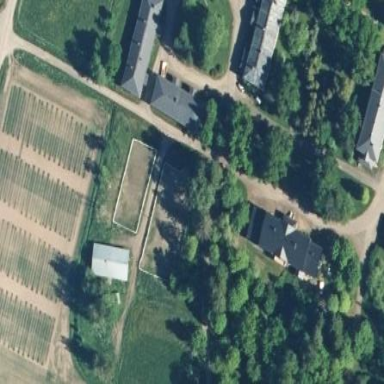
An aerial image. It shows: Farmyard area.